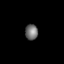
Tissue: lung
Cell type: Epithelial cells
Senescence score: 0.2111
Nuclear area (px): 194
Mean DAPI intensity: 112.732